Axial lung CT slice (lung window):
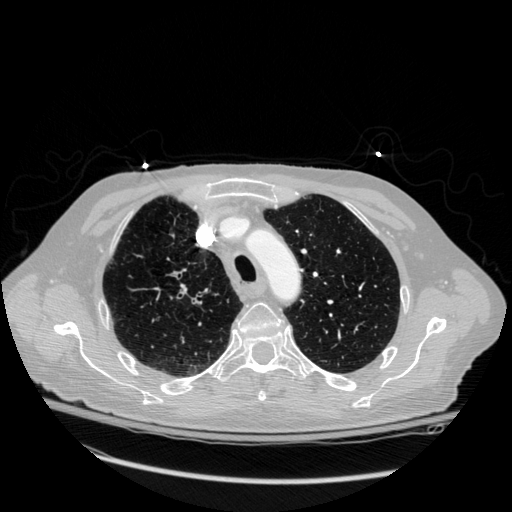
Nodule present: no